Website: walmart
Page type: payment
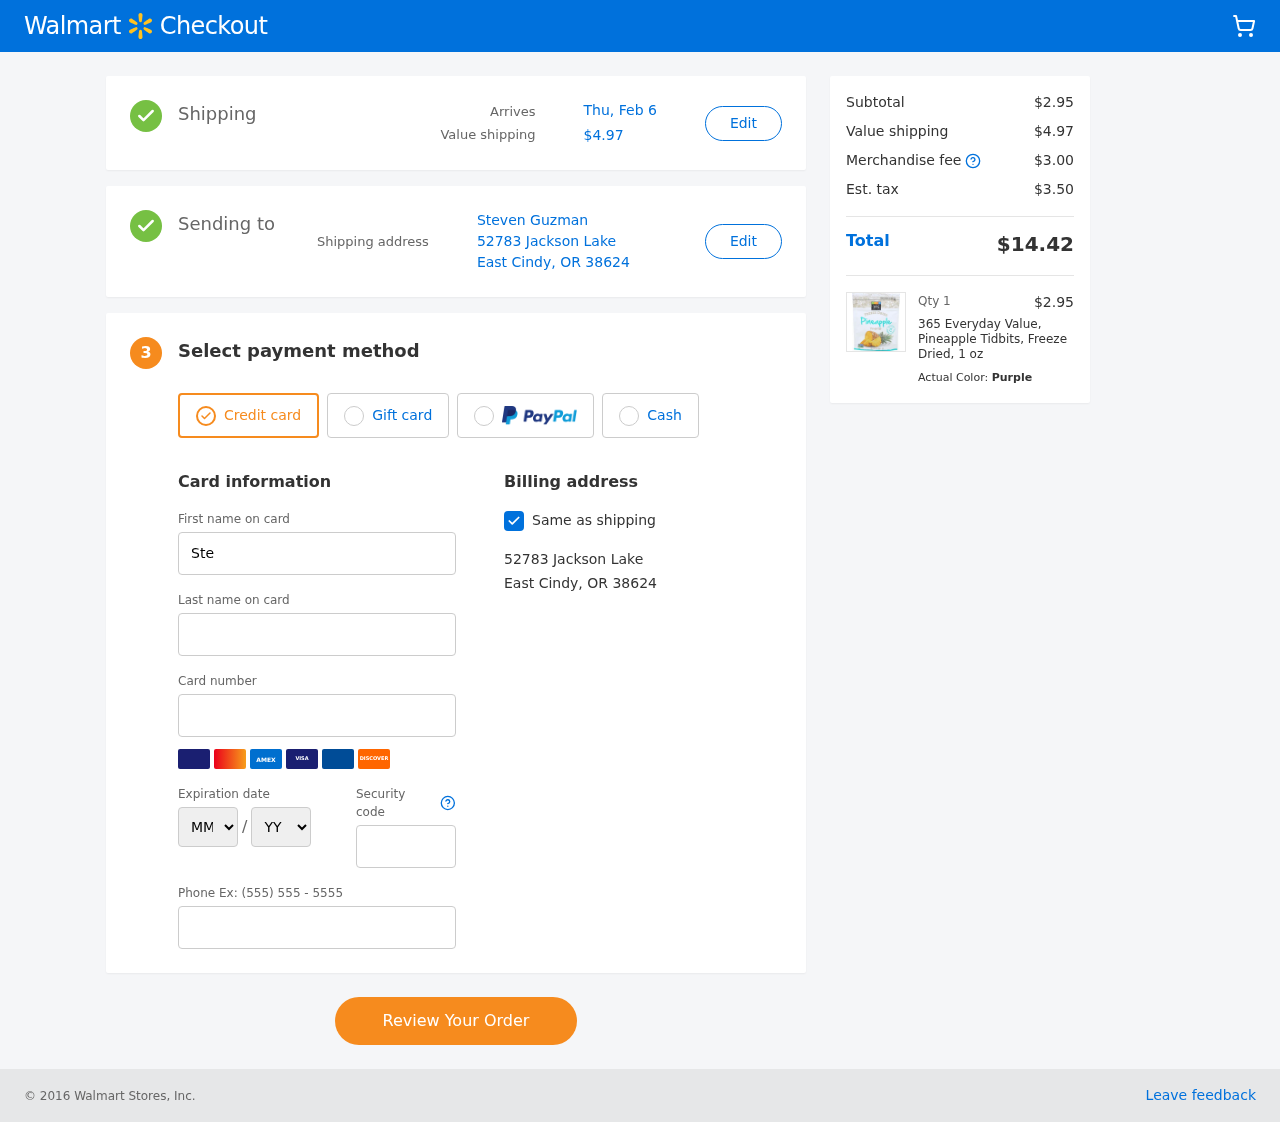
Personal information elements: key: PII_CARD_EXPIRY_MONTH
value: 10
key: PII_CARD_EXPIRY_YEAR
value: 27
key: PII_CITY_STATE_ZIP
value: East Cindy, OR 38624
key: PII_FULLNAME
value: Steven Guzman
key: PII_STREET
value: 52783 Jackson Lake
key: PII_FIRSTNAME
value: Steven
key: PII_LASTNAME
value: Guzman
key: PII_CARD_NUMBER
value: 6011 4802 3825 9152
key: PII_CARD_CVV
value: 902
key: PII_PHONE
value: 6428855039
Product elements: key: PRODUCT1_NAME
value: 365 Everyday Value, Pineapple Tidbits, Freeze Dried, 1 oz
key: PRODUCT1_PRICE
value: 2.95
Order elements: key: ORDER_DELIVERY_DATE
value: Thu, Feb 6
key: ORDER_SHIPPING_COST
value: $4.97
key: ORDER_SUBTOTAL
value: $2.95
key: ORDER_MERCHANDISE_FEE
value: $3.00
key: ORDER_TAX
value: $3.50
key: ORDER_TOTAL
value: $14.42
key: ORDER_NUM_ITEMS
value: Qty 1